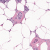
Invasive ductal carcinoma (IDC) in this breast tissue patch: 1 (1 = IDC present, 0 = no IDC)